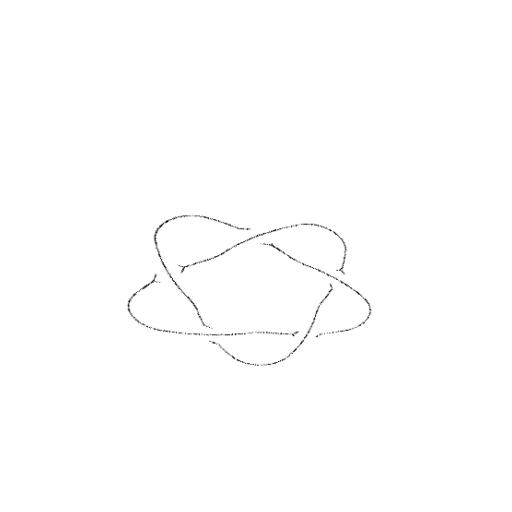
Crossing number: 5